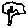
Label: tree